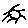
Label: sun